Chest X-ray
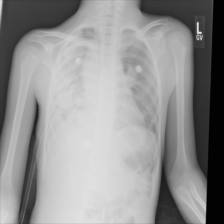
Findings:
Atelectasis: negative
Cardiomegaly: negative
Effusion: positive
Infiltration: negative
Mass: positive
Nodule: positive
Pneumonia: negative
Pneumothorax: positive
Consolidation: negative
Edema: negative
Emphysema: negative
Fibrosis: negative
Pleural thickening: negative
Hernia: negative